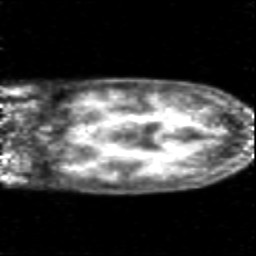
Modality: PET
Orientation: coronal
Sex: female
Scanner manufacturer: siemens